Field crop: tomato
Growth stage: 1
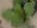
Species: solanum